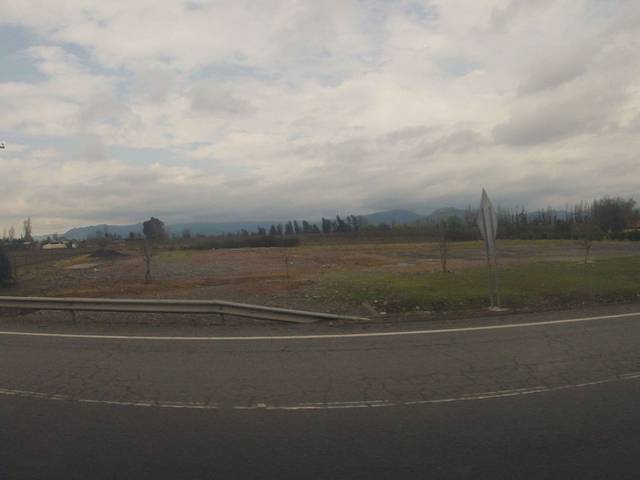
Region: Chile
Coordinates: -34.769, -71.043